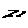
Label: zigzag